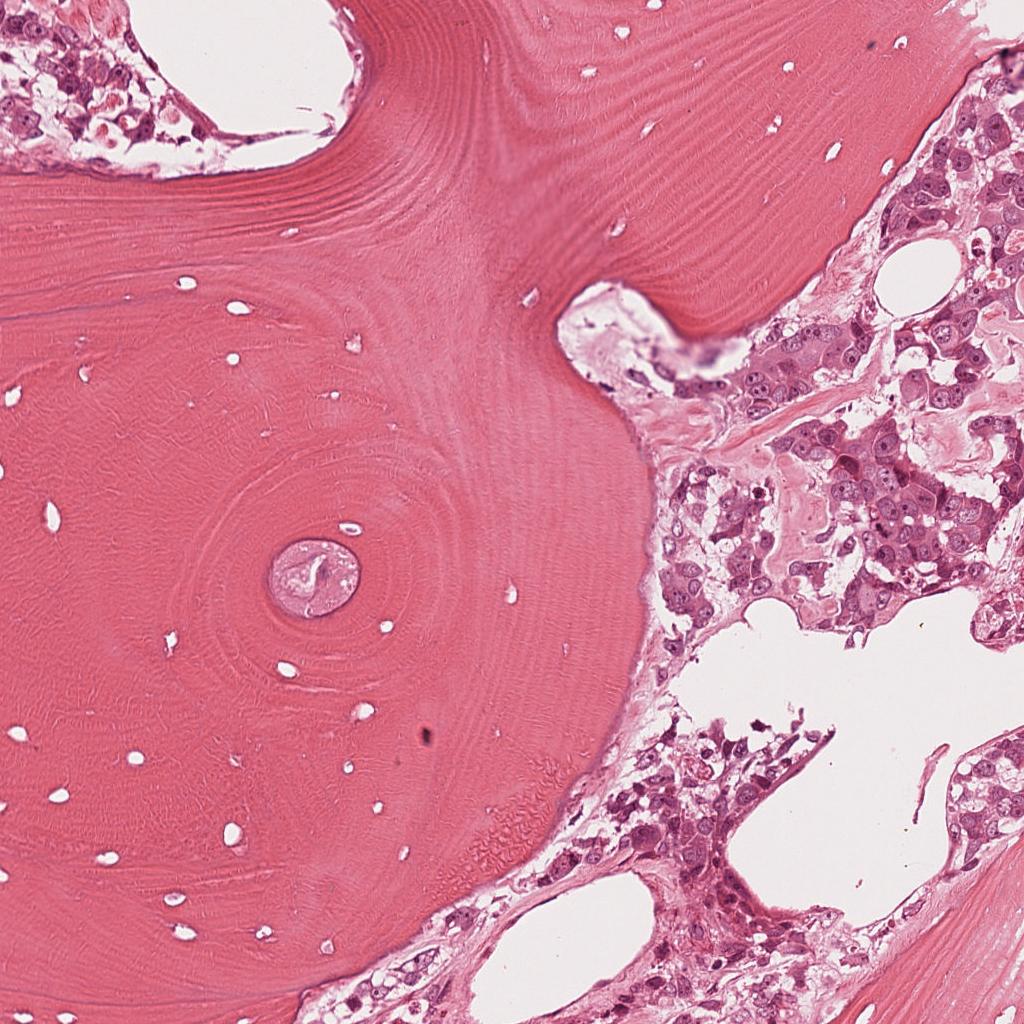
Label: Viable